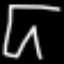
Label: pants